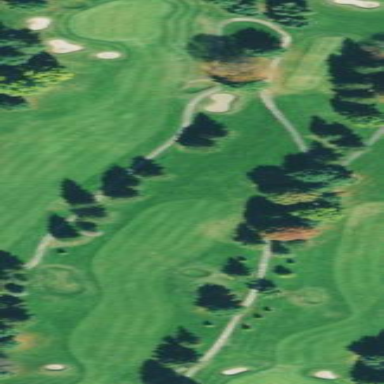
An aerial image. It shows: Golf rough area.